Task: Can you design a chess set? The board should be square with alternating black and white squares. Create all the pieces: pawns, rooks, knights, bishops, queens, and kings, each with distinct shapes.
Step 1988:
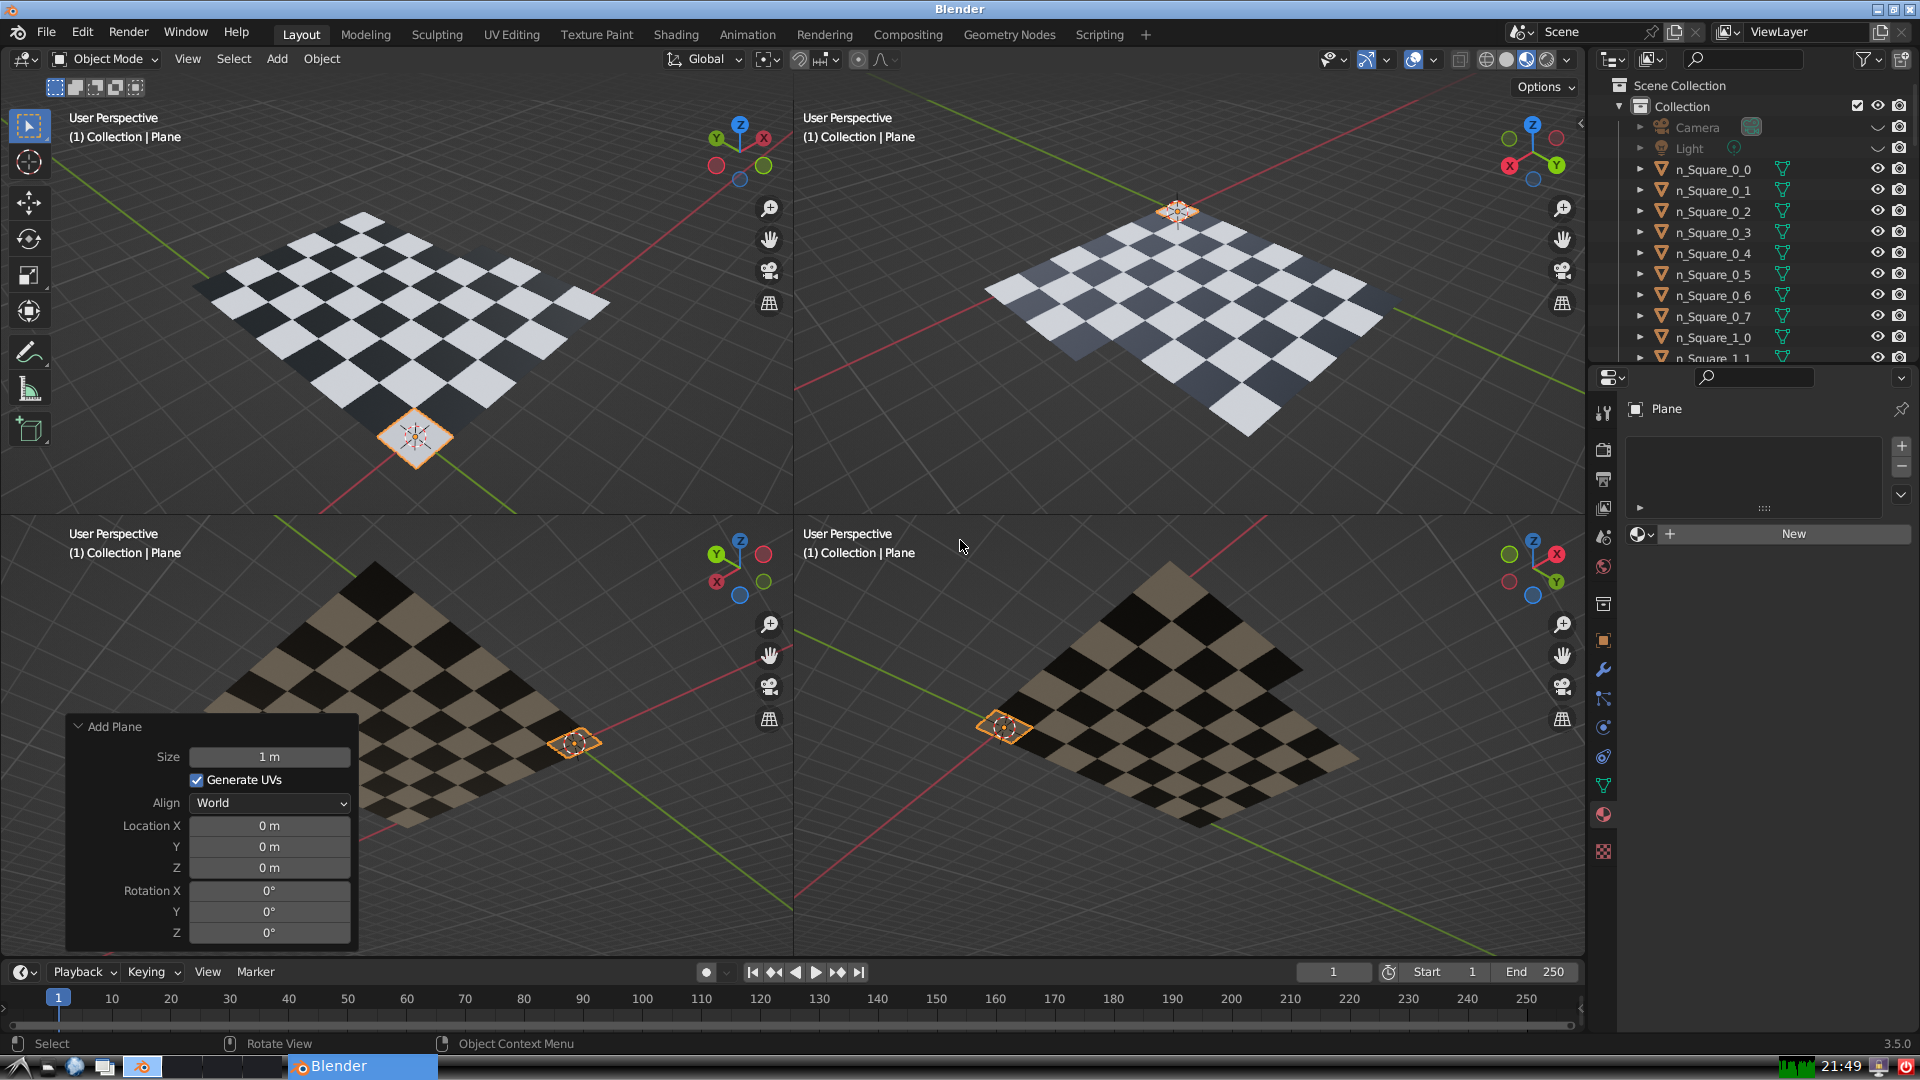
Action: {"mouse_move": [270, 826]}